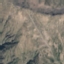
Land use / land cover: HerbaceousVegetation